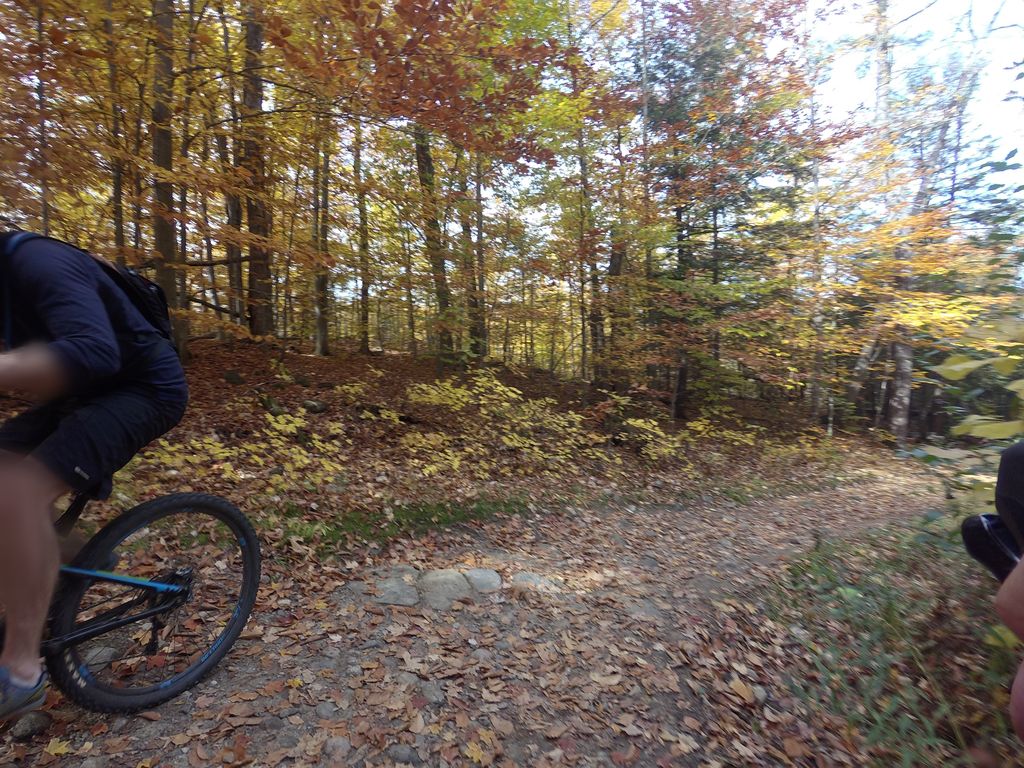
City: ottawa-gatineau